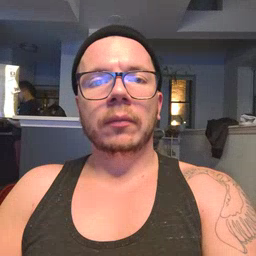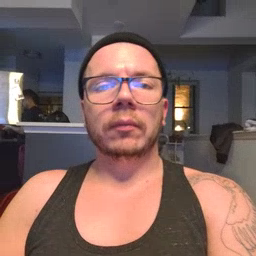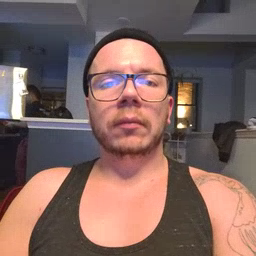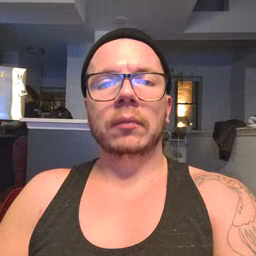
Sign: face